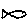
Label: fish